Question: OK, I want to create a control that is like a 'Stackpanel' with 'TextBlock' on the left, something like:

The 'TextBlock' need to be editable. So, the question is from whom I need to inherit to make that since cannot from 'Stackpanel'?
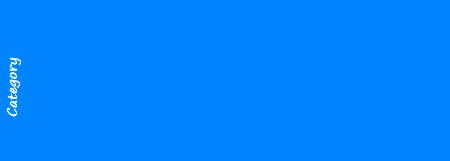
Answer: That is basically a <URL>.
The template could be a 'Grid' with two columns, one containing a rotated 'ContentPresenter' which is bound to the header properties, on the right you would have an 'ItemsPresenter' for the items.
e.g.
'''
<Style TargetType="HeaderedItemsControl"> <!-- Implicitly applied -->
<Setter Property="Template">
<Setter.Value>
<ControlTemplate TargetType="HeaderedItemsControl">
<Grid>
<Grid.ColumnDefinitions>
<ColumnDefinition Width="Auto"/>
<ColumnDefinition />
</Grid.ColumnDefinitions>
<ContentPresenter ContentSource="Header">
<ContentPresenter.LayoutTransform>
<RotateTransform Angle="-90"/>
</ContentPresenter.LayoutTransform>
</ContentPresenter>
<ItemsPresenter Grid.Column="1"/>
</Grid>
</ControlTemplate>
</Setter.Value>
</Setter>
</Style>
'''
'''
<HeaderedItemsControl Header="Lorem Ipsum" ItemsSource="ABCDEF"/>
'''